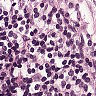
Metastatic tissue present: no